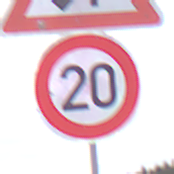
Verkehrszeichen: Geschwindigkeit20
Zusatzzeichen oben: Gegenverkehr
Umgebung: Outdoor, Nature
Tageszeit: Midday
Wetter: Overcast
Licht: Natural
Jahreszeit: NotSpecified
Kontrast: LowContrast